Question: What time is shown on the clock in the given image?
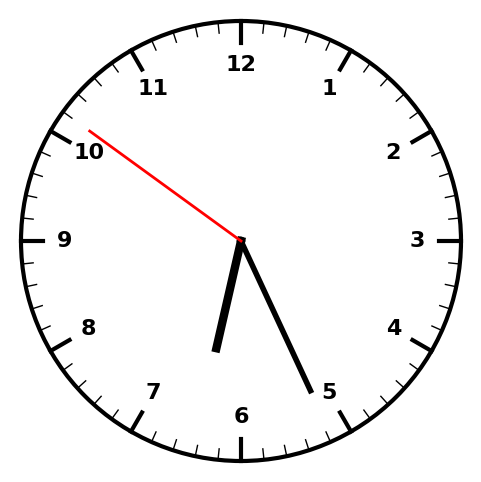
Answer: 06:25:51